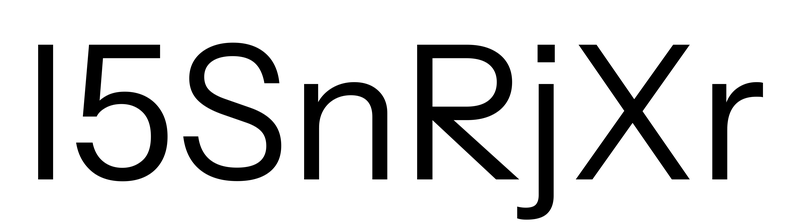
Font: InstrumentSans_Regular